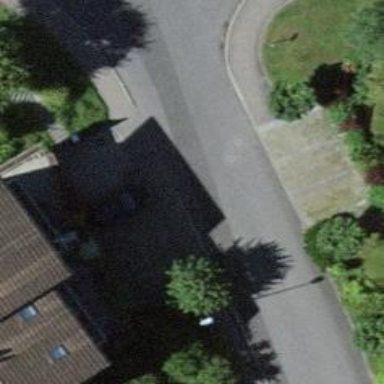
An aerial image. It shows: Unmarked crossing on the road.